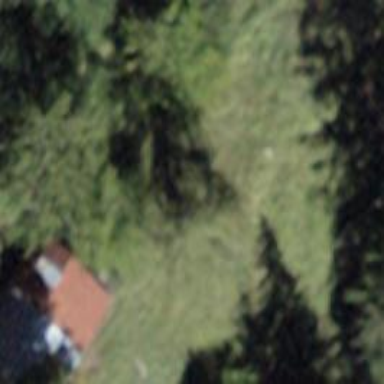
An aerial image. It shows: Isolated dwelling in the countryside.